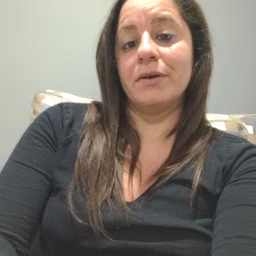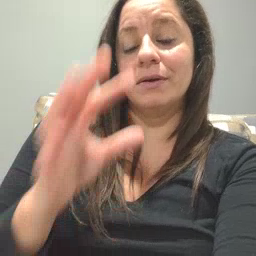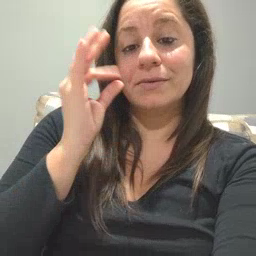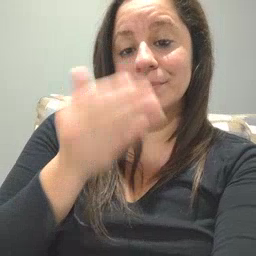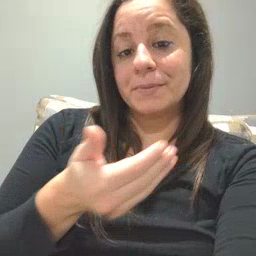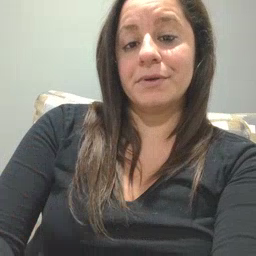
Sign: kitty